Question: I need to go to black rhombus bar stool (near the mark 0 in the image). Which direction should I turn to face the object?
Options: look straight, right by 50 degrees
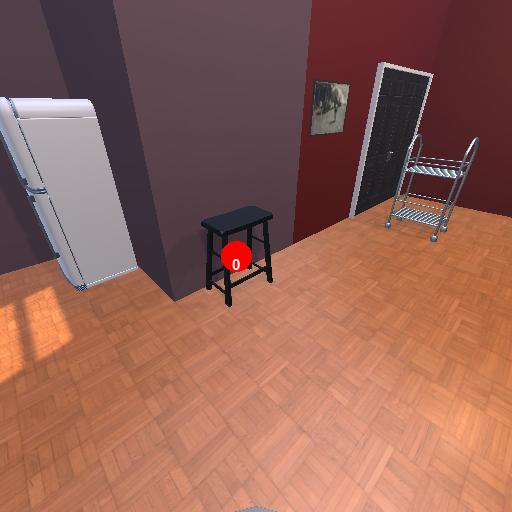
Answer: look straight